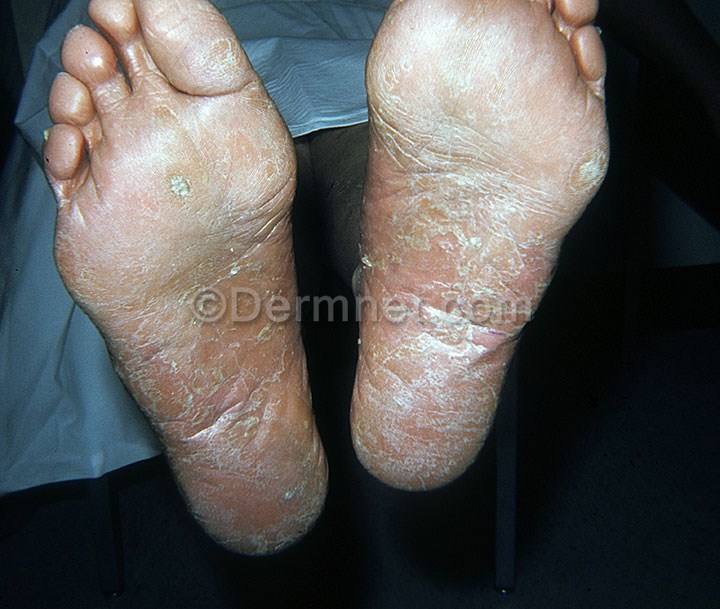
Disease: Psoriasis pictures Lichen Planus and related diseases